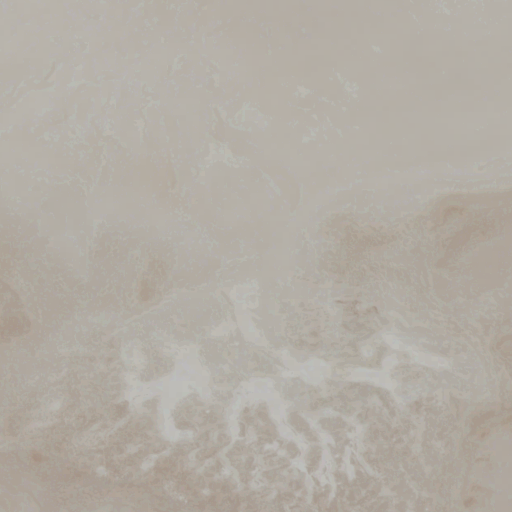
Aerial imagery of depression(s) in New Mexico named Laguna Toston containing open water, barren land, grassland, and herbaceous wetlands